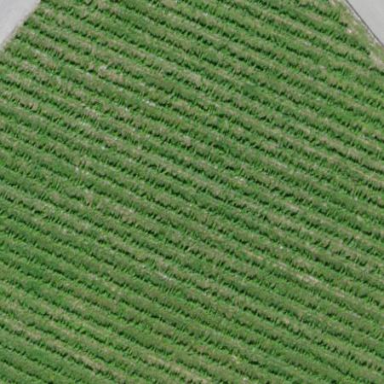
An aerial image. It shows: Vineyard growing grapes.